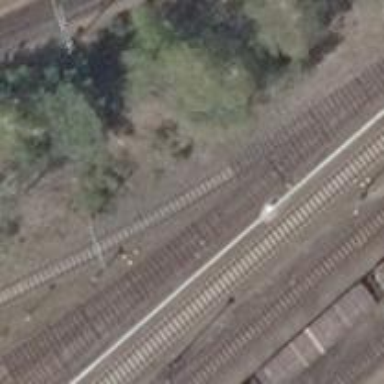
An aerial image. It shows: Rail yard with electrified contact lines for railway operations.